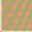
Piece: xx